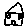
Label: house